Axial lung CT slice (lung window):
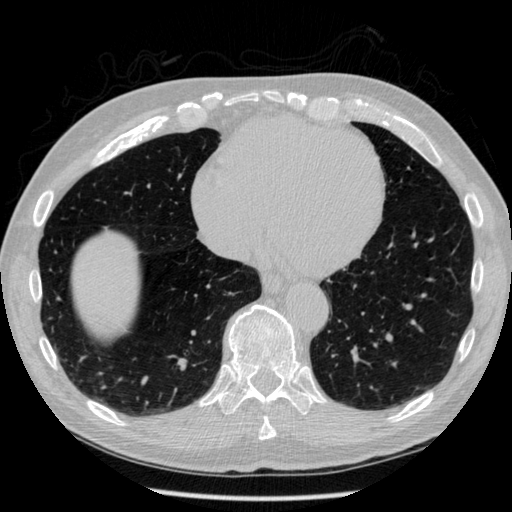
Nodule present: no